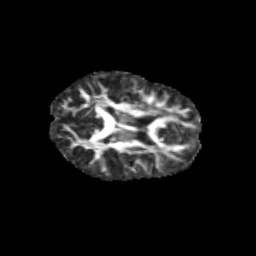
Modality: FA
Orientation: axial
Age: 10
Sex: female
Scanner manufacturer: siemens
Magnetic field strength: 3 T
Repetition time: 3.8 s
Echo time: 0.07 s